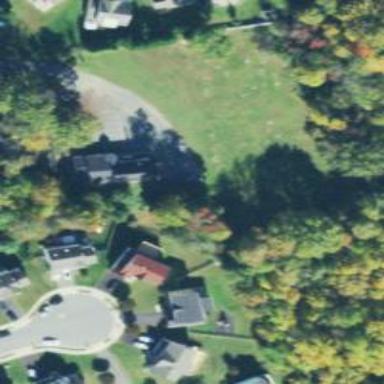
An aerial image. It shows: Cemetery.